Question: I've written a custom slider for this project <URL> and it seems to work correctly everywhere except IE8. What happens is when the page is initially loaded, the first slide looks fine, but then when you change go to the next slide everything breaks like that:

The two functions that mainly alter the css are:
'''
function showAnimation(slide) {
if(animating || visible) {
return;
} else {
animating = true;
//enter animation
// slide.wrapper.css({'visibility': 'visible'});
// $('wrap_slides').addClass('ieFails');
slide.bg.animate({'opacity':1}, speed, function() {
slide.sep.animate({'opacity':1}, speed+400);
slide.typo.animate({'opacity':1, top:0}, speed, function() {
slide.people.animate({'opacity':1}, speed, function() {
slide.preview.animate({'opacity':1},speed, function () {
animating = false;
visible = true;
});
});
});
});
}
}
function hideAnimation(slide, cb) {
if(animating || visible==false) {
return;
} else {
animating = true;
//exit animation
slide.preview.animate({'opacity':0},speedxit, function() {
slide.people.animate({'opacity':0},speedxit,function() {
slide.sep.animate({'opacity':0},speedxit, function() {
slide.typo.animate({'opacity':0, 'top': -220},speedxit, function() {
animating = false;
visible = false;
$('.wrap_slide').css({'z-index':8});
slide.wrapper.css({'z-index':9});
cb();
});
});
});
});
}
}
'''
This is the complete js source for the slider <URL>
Not that pretty but it worked so far.
I've tried to make a conditional targeting for ie8 only, but even the addClass function (to target activated slide only, since the first slide looks fine) doesn't seem to work.
I feel helpless.
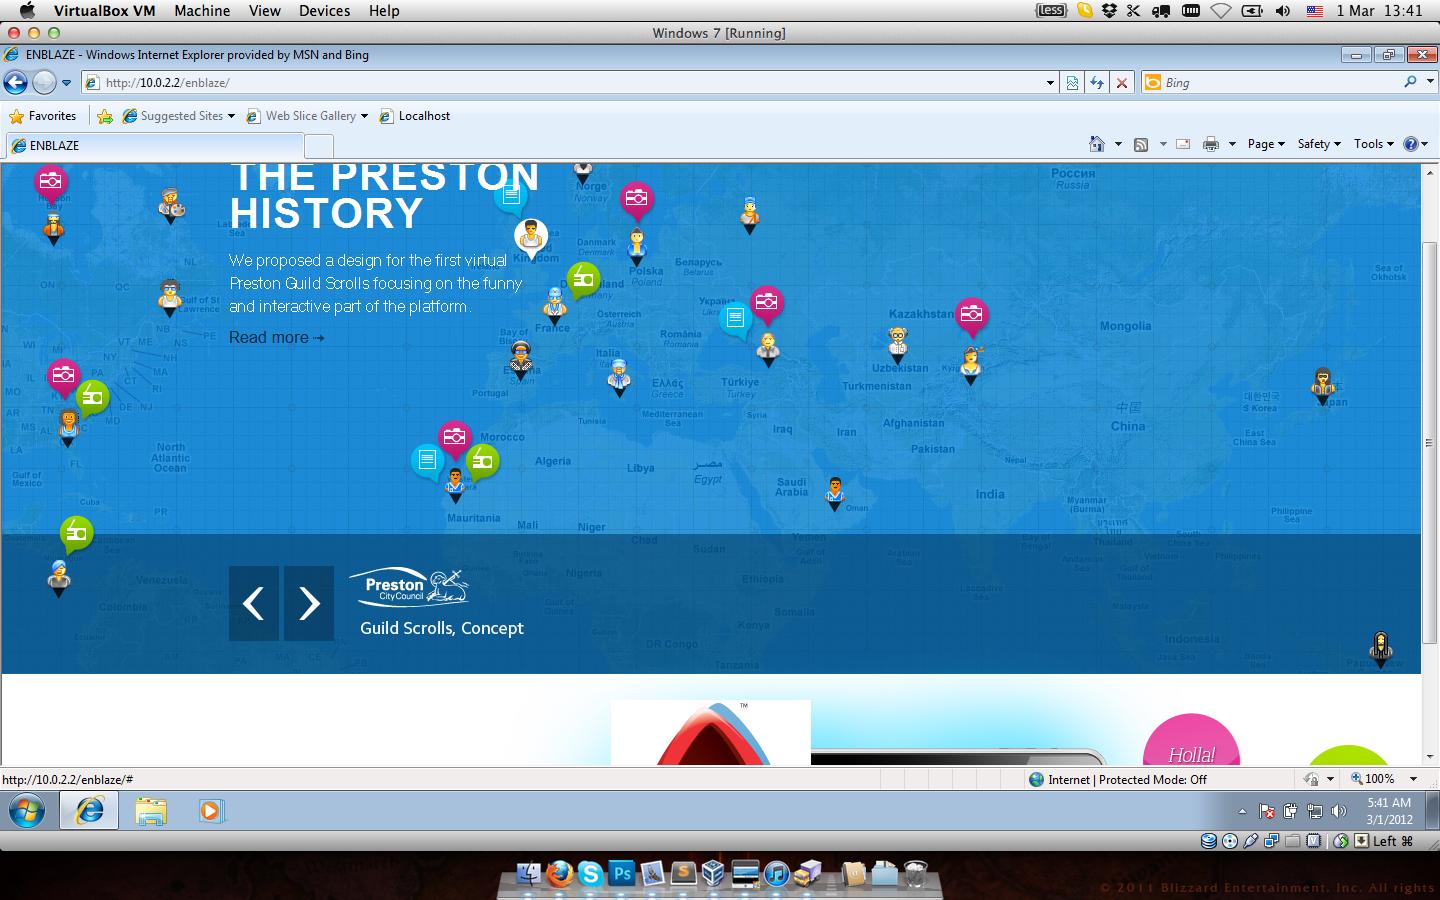
Answer: Try to set 'position:absolute' only for IE8.
'''
.ie8 .slide_preview.monitor{
position:absolute;
top:0
}
'''
Or try to select a hack that works only for IE8.
<URL>